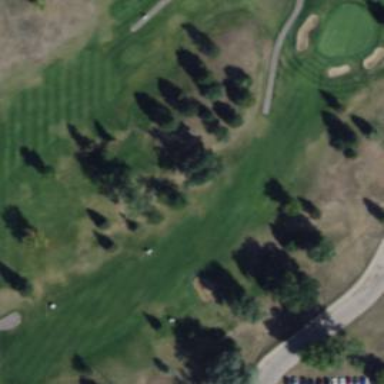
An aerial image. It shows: Golf fairway surrounded by grass.